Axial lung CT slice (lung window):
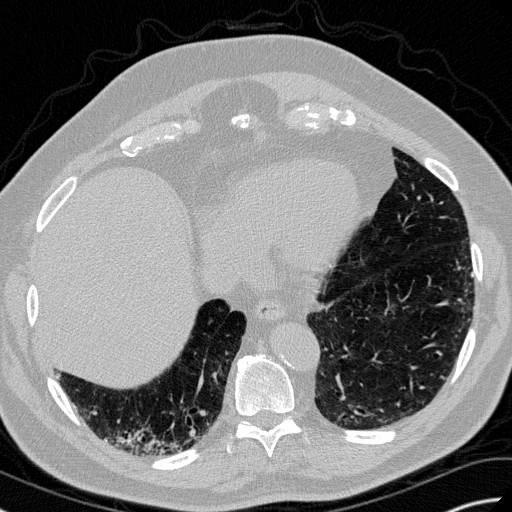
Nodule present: no